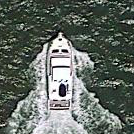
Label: Civil_yacht